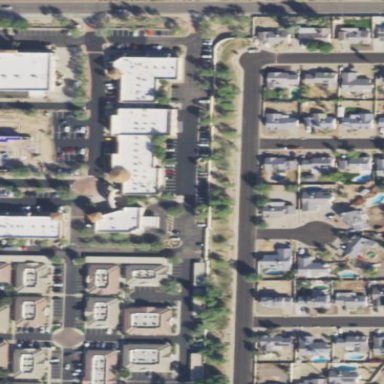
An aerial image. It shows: Asphalt parking aisle road.